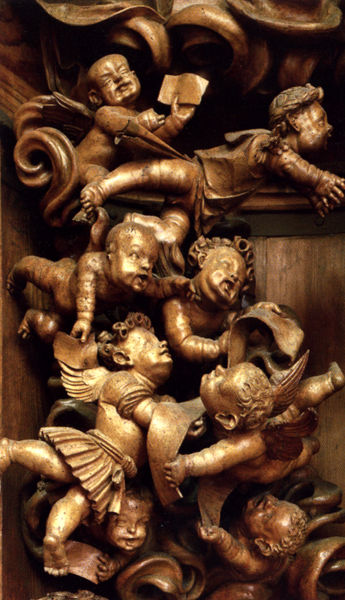
Titel: Marienaltar, Mittelschrein, Fliegende und singende Kinderengel (Detail)
Künstler: Meister von Mauer
Standort: Mauer bei Melk
Institution: St. Maria am grünen Anger
Schlagwörter: blätter, flügel, hand, körper, nackt, schatten, ausschnitt, bewegung, braun, holz, köpfe, licht, mund, profil, stuhl, blick, gürtel, menge, ornament, rock, gesichter, arme, band, barock, blicke, falten, gesicht, halten, ärmel, gesten, hände, kirche, gold, haare, gewänder, blatt, locken, fliegen, kinder, engel, putte, putto, skulptur, beine, relief, füße, wellen, noten, röcke, klein, figuren, unruhe, dick, münder, nasen, detail, glanz, musizieren, notenblätter, verzierung, bronze, plastik, schenkel, zehen, foto, fotografie, photographie, lachen, buch, zettel, vergoldet, flug, schweben, wirbel, kranz, altar, schnitzerei, kasten, photo, rolle, fragment, fries, sims, schnörkel, maserung, gesims, skulpturen, grimasse, statuen, voluten, singen, farbfoto, verschlungen, fall, chor, gemenge, stapel, schriftrolle, gefasst, speckig, bänder, putten, ferse, verdreht, putti, fassung, aufnahme, geschnitzt, pummelig, schnitzwerk, speck, holzverzierung, spruchband, schriftband, auftürmen, detailreich, loorbeer, kirchenschmuck